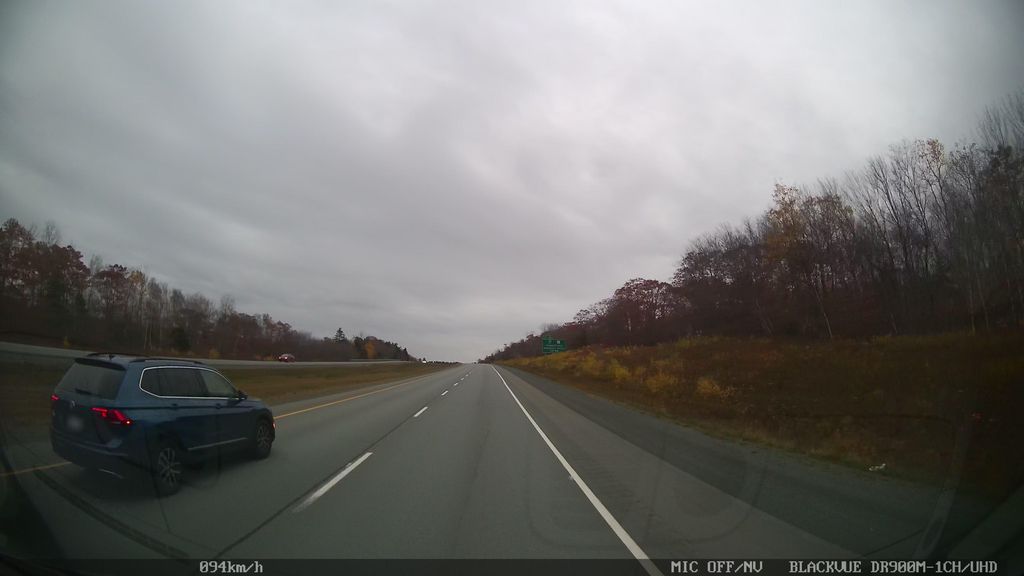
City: halifax